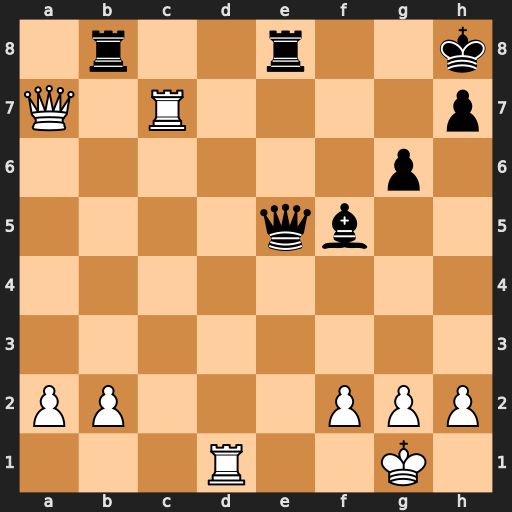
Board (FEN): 1r2r2k/Q1R4p/6p1/4qb2/8/8/PP3PPP/3R2K1
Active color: w
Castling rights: -
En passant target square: -
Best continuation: Rxh7+ Kg8 Qf7#